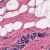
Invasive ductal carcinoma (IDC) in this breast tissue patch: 0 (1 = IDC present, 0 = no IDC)